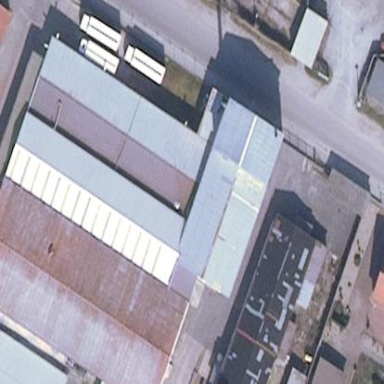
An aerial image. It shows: Manufacturing building.